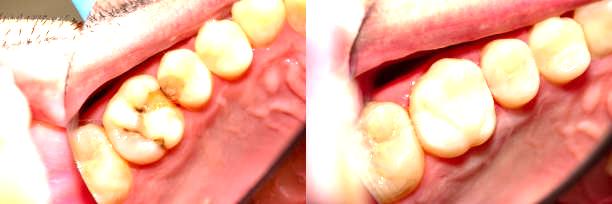
Condition: Calculus